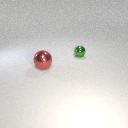
small green metal sphere to the right of large red metal sphere